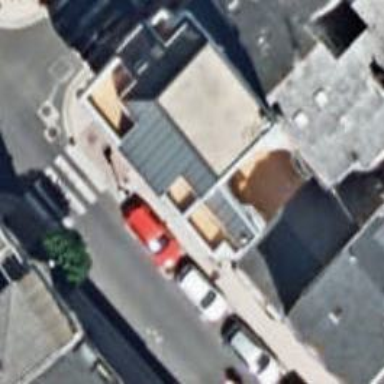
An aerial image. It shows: Café.